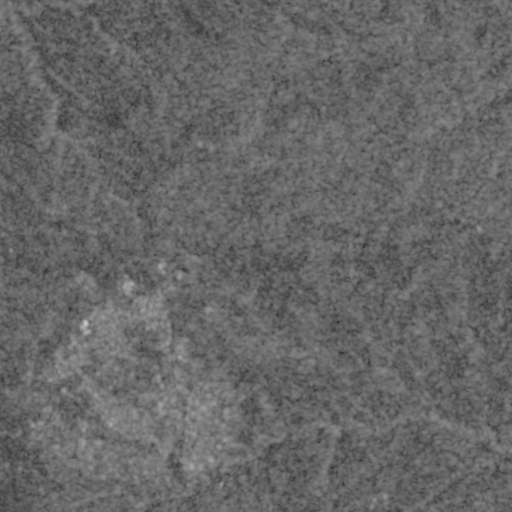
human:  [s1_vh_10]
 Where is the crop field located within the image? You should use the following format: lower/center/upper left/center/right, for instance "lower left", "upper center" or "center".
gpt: The crop field is located in the upper left of the image.
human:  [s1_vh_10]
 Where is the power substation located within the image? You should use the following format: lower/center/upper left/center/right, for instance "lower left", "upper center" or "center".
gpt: The power substation is located in the center left of the image.
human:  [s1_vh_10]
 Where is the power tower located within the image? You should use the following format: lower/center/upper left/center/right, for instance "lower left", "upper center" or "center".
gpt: There is no power tower in the image.

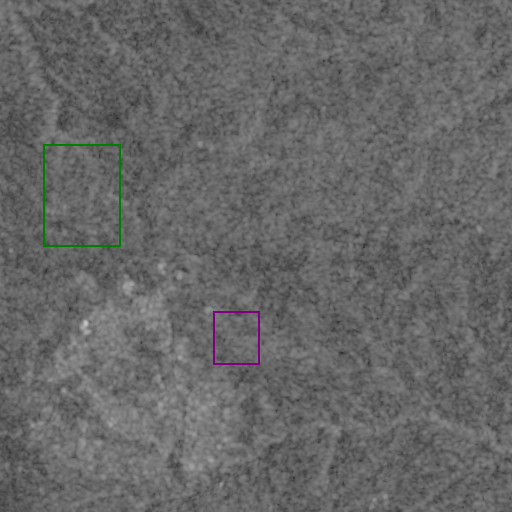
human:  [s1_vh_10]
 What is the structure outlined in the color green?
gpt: The structure outlined in green is a crop field.
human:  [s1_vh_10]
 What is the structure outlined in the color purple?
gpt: The structure outlined in purple is a park.
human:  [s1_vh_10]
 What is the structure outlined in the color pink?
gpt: There is no pink outline.